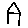
Label: house